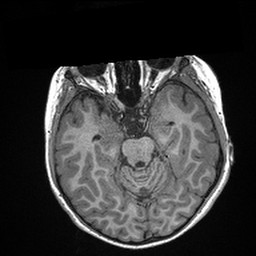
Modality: T1w
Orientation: coronal
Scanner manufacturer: siemens
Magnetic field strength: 3 T
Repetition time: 2.3 s
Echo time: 0.00298 s